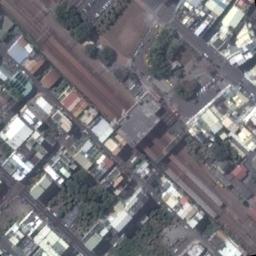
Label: railway_station